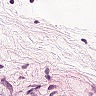
Metastatic tissue present: no